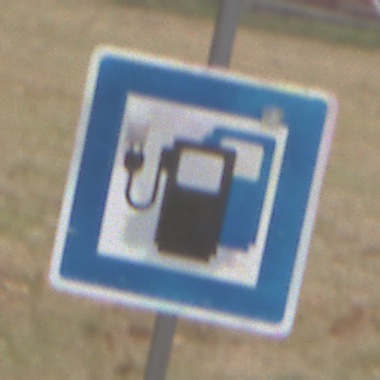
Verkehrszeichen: LadestationFuerElektrofahrzeuge
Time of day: Midday
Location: Outdoor (Suburban)
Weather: Overcast
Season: NotSpecified
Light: Natural